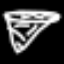
Label: diamond